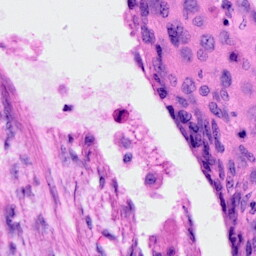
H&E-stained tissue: Cervix